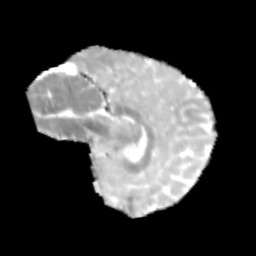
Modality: MD
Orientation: sagittal
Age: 11
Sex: male
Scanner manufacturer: siemens
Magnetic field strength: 3 T
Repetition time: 3.8 s
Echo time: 0.07 s